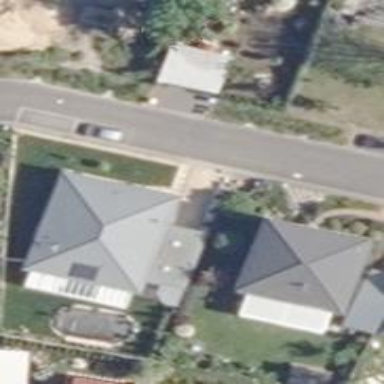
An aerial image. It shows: Detached building with hipped roof shape.